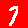
Digit: 7